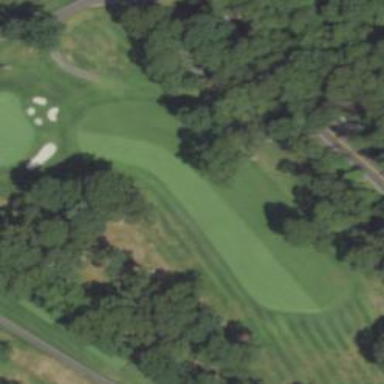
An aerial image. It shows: View of golf hole.